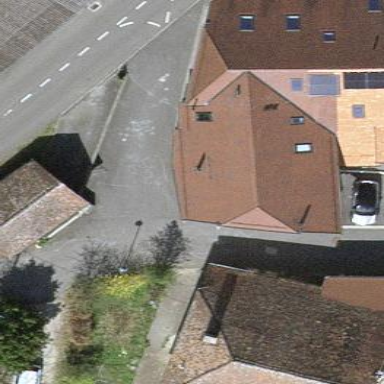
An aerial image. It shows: Residential building.